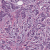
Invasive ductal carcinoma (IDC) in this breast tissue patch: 1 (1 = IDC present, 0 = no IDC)